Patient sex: M
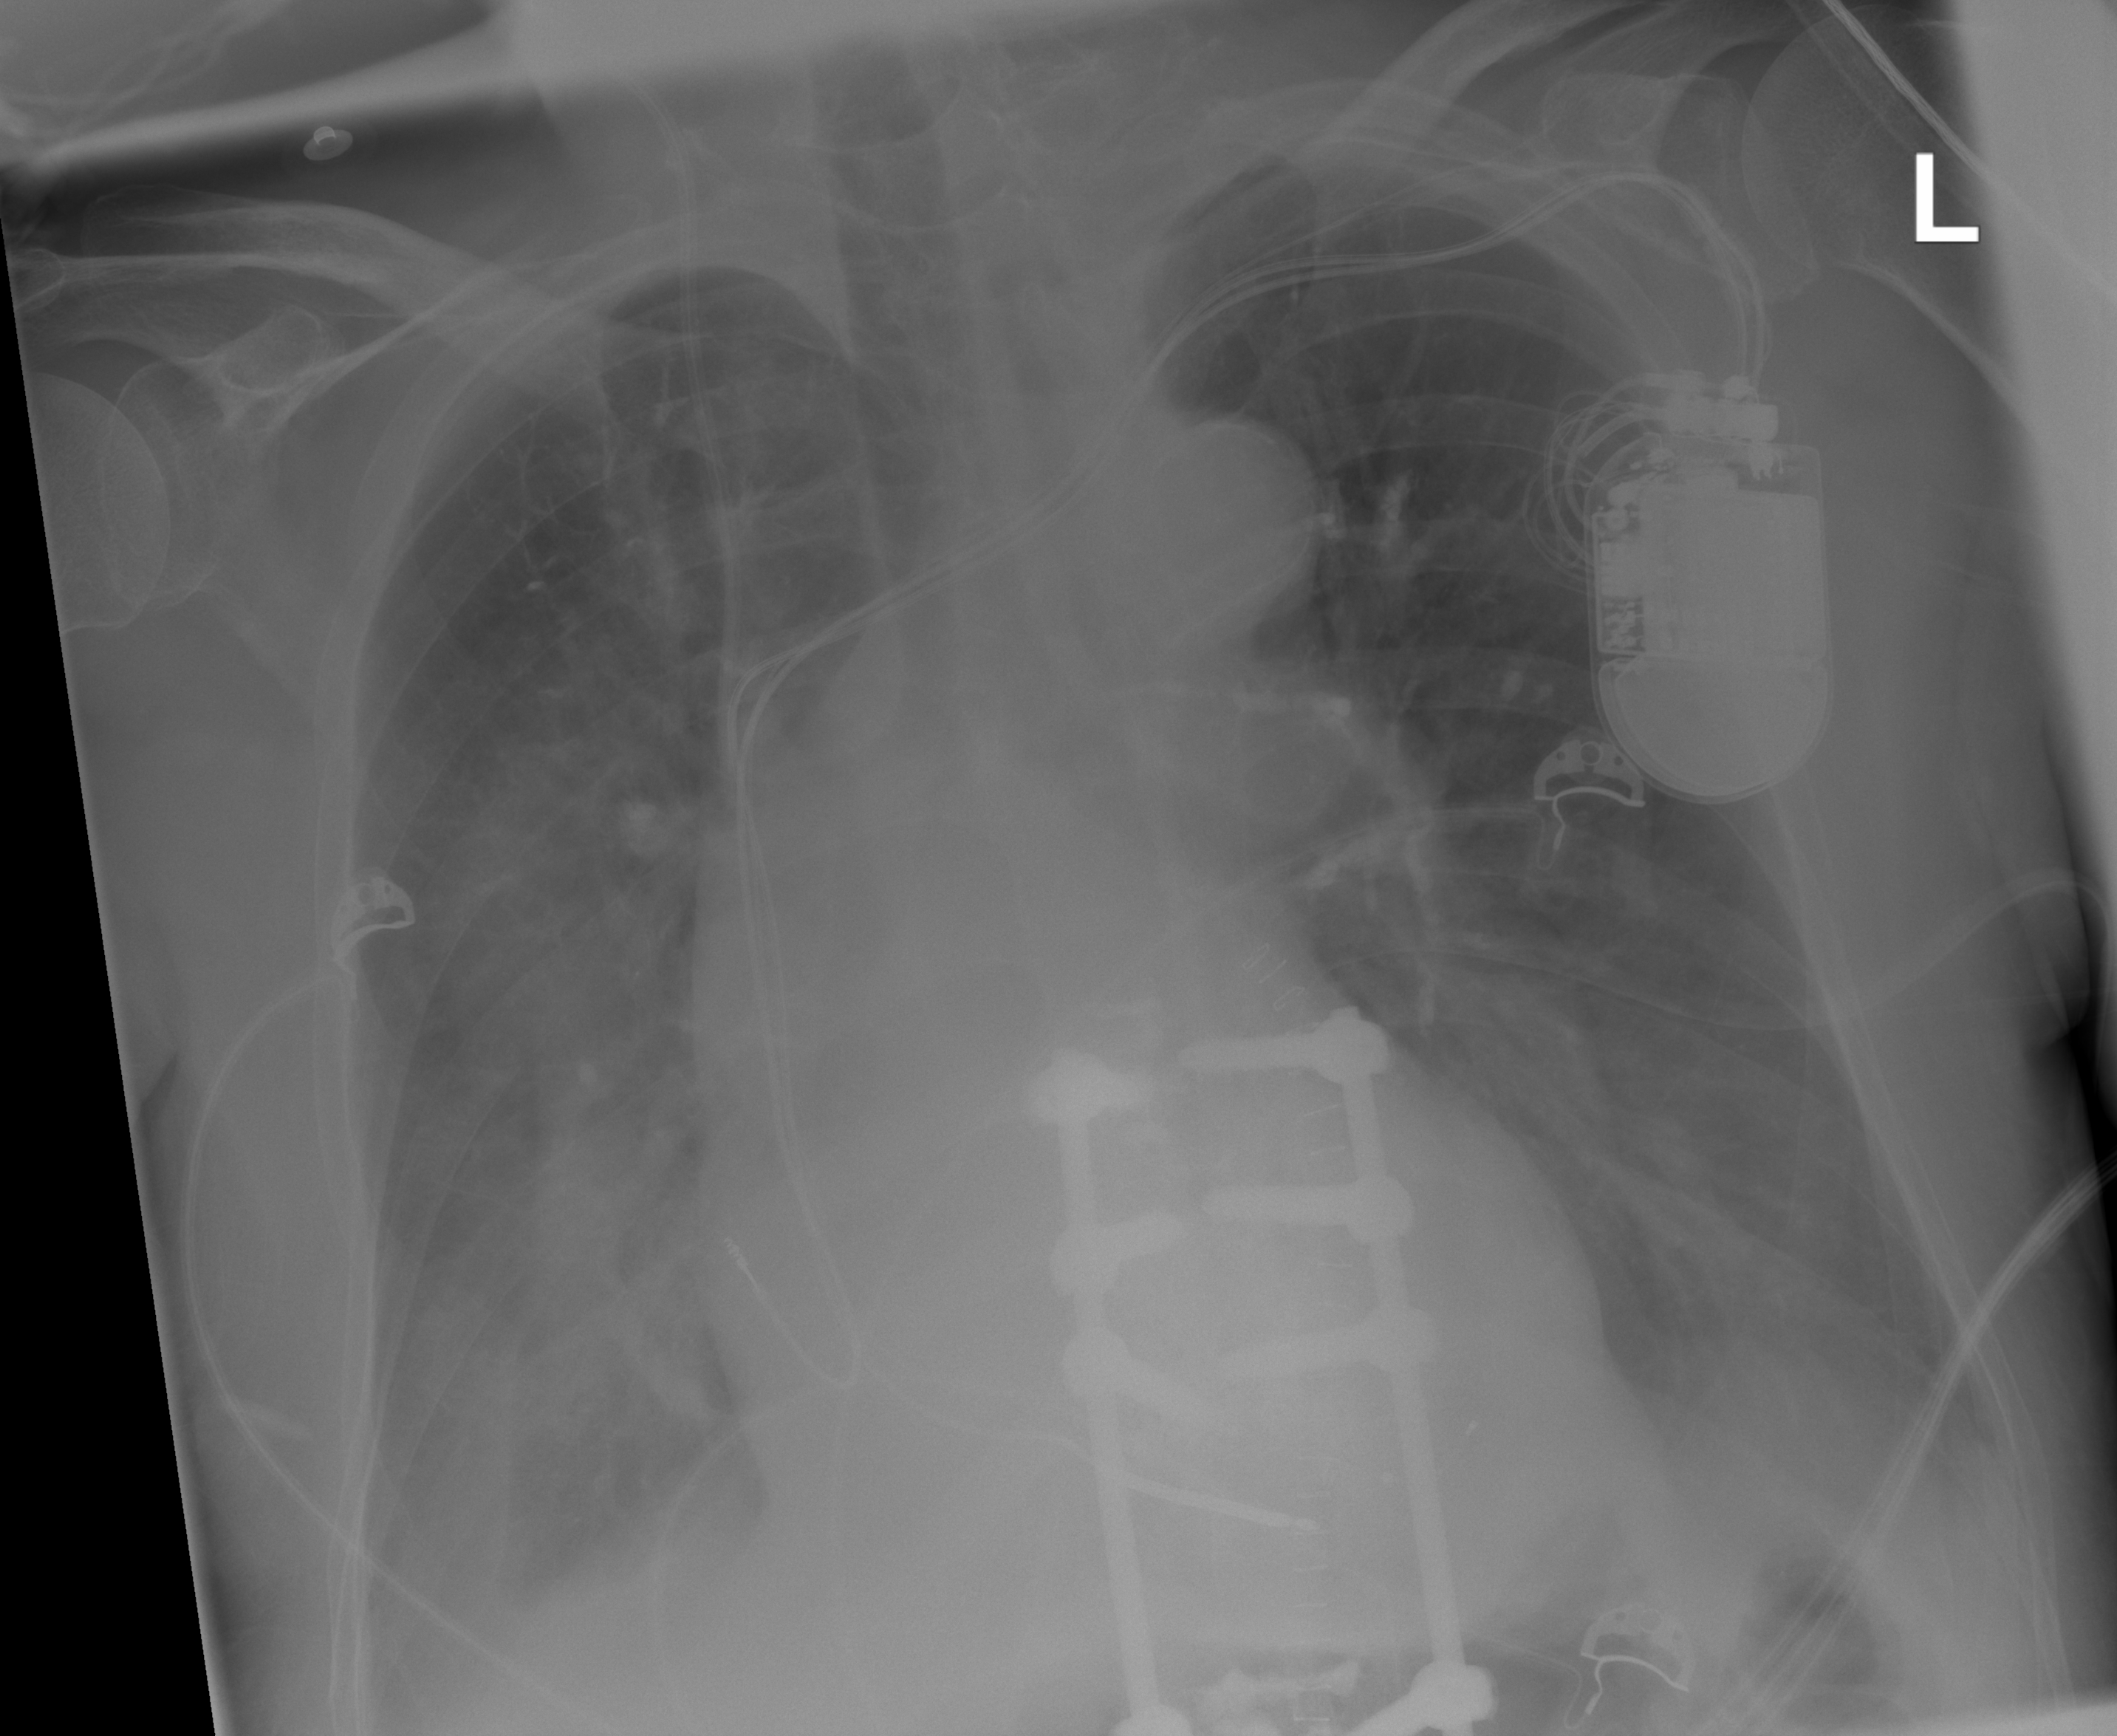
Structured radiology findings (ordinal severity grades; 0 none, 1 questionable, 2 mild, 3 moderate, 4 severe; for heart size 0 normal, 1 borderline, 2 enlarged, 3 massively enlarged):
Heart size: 2
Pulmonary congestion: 0
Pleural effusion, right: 2
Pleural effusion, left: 2
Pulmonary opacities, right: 2
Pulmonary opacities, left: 0
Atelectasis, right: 2
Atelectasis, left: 2